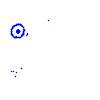
Particle: kaon